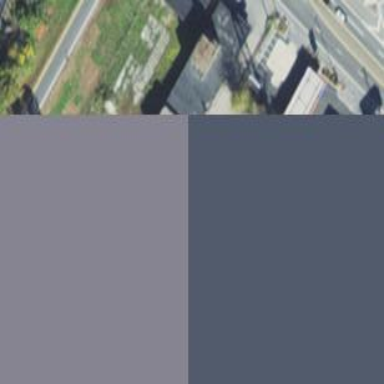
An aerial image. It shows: Industrial building with flat roof.